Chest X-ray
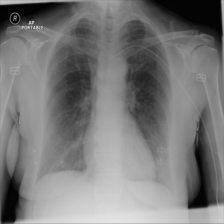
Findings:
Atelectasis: negative
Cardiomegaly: negative
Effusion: negative
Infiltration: negative
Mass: negative
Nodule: negative
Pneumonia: negative
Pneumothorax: negative
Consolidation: negative
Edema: negative
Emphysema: negative
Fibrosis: negative
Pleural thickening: negative
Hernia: negative